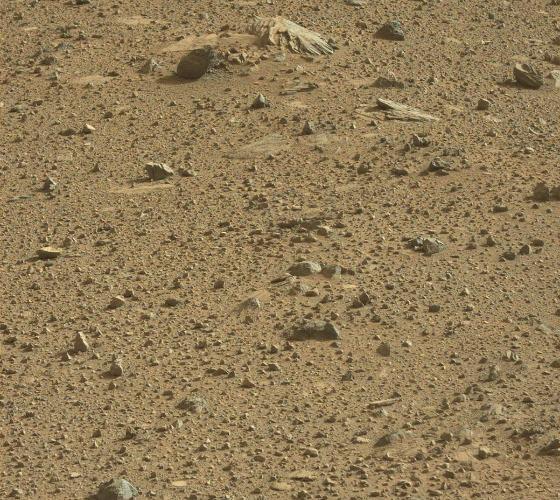
Terrain classes present: Bedrock, Gravel / Sand / Soil, Rock, Shadow